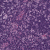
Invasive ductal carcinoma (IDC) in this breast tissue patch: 0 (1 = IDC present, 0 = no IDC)